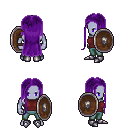
a pixel art fantasy rpg character, male body template, dark elf, purple skin, maroon sleeveless shirt, teal pants, purple extra-long hairstyle, metal boots, shield, four views (front, back, left, right), 2x2 character sprite sheet, small pixel art, hard edges, no anti-aliasing